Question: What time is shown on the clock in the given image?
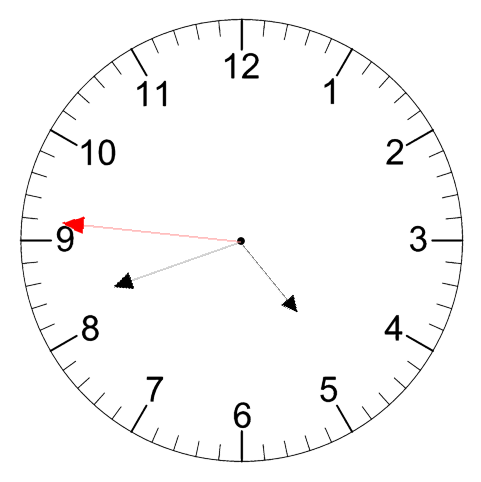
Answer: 04:41:46